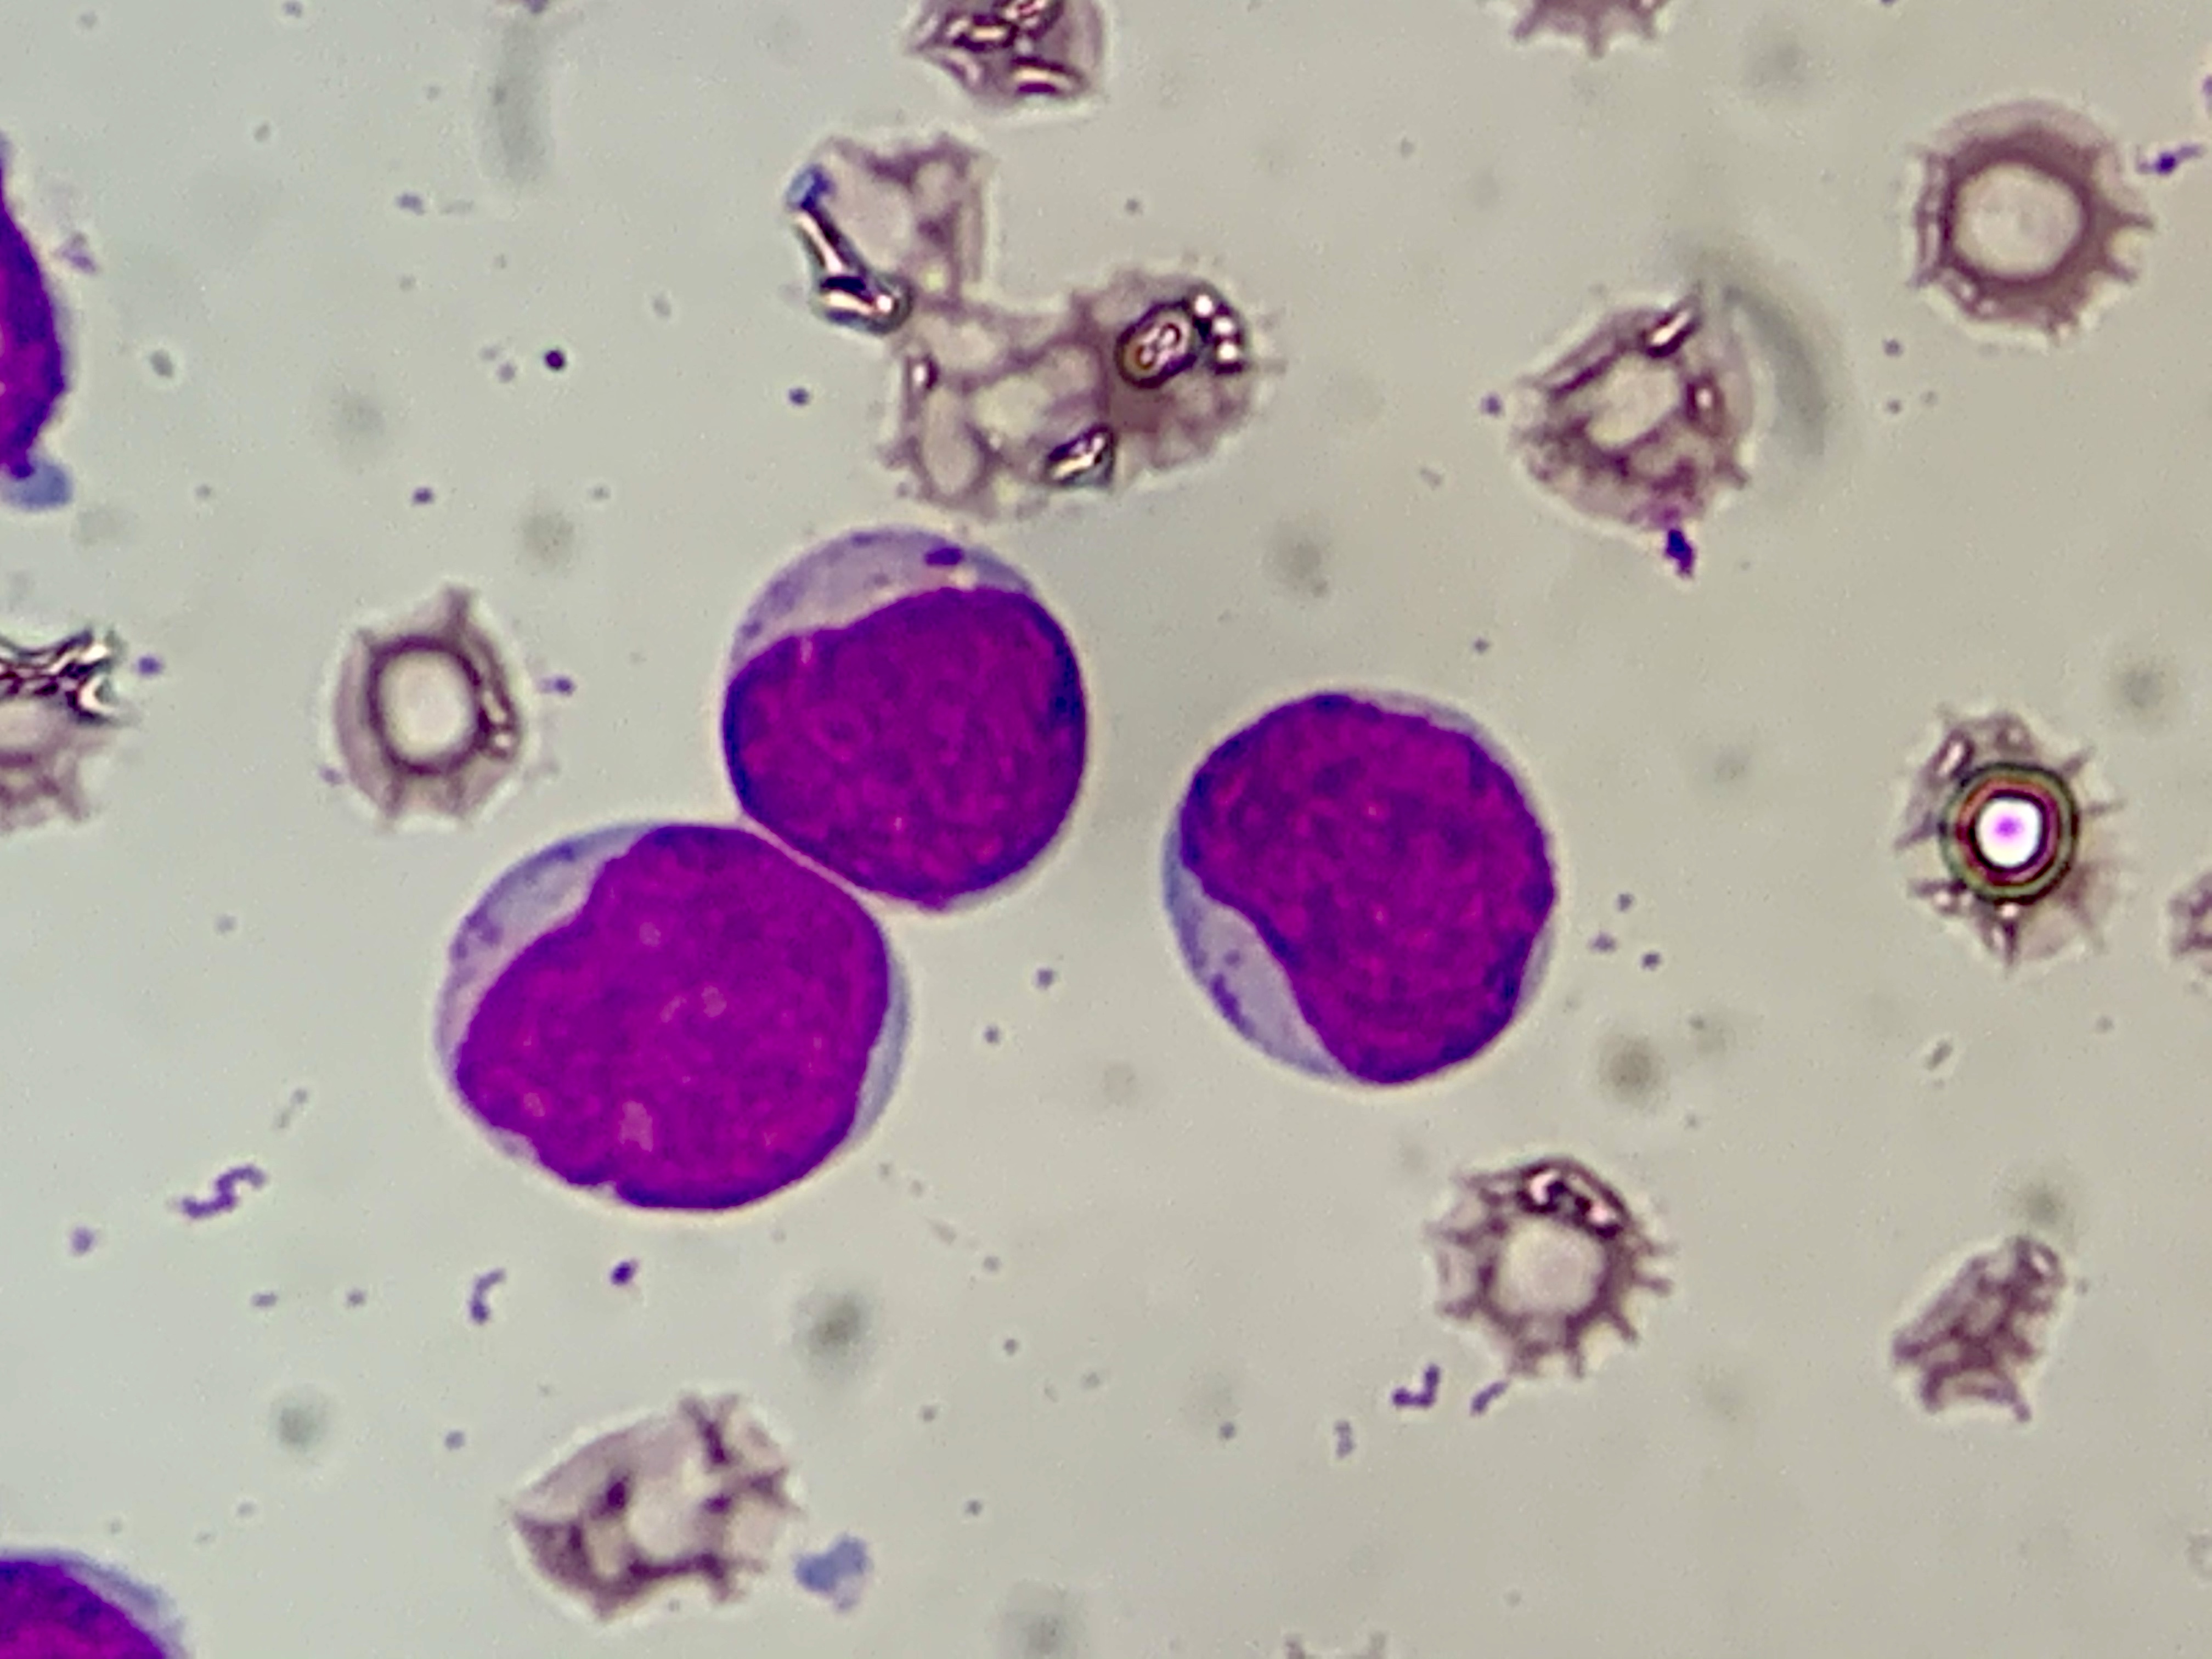
Cell type: BLAST CELLS